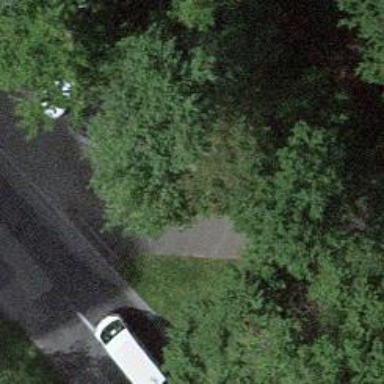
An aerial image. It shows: Bicycle rental service.